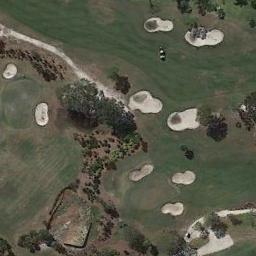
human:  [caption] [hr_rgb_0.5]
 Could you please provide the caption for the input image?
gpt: Numerous trees are near the golf course .

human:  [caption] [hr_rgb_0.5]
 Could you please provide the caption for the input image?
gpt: The golf course has some fairways, Barrier trees and sandpits and a road goes through the golf course .

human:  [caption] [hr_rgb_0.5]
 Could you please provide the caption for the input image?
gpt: There are three large bunkers and two paths .

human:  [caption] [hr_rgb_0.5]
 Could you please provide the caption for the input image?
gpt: There are a few bunkers and a few paths on the large green lawn on the golf course and many trees .

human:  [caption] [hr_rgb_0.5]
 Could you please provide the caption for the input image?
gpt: There are some bunkers and  trees on the golf course .